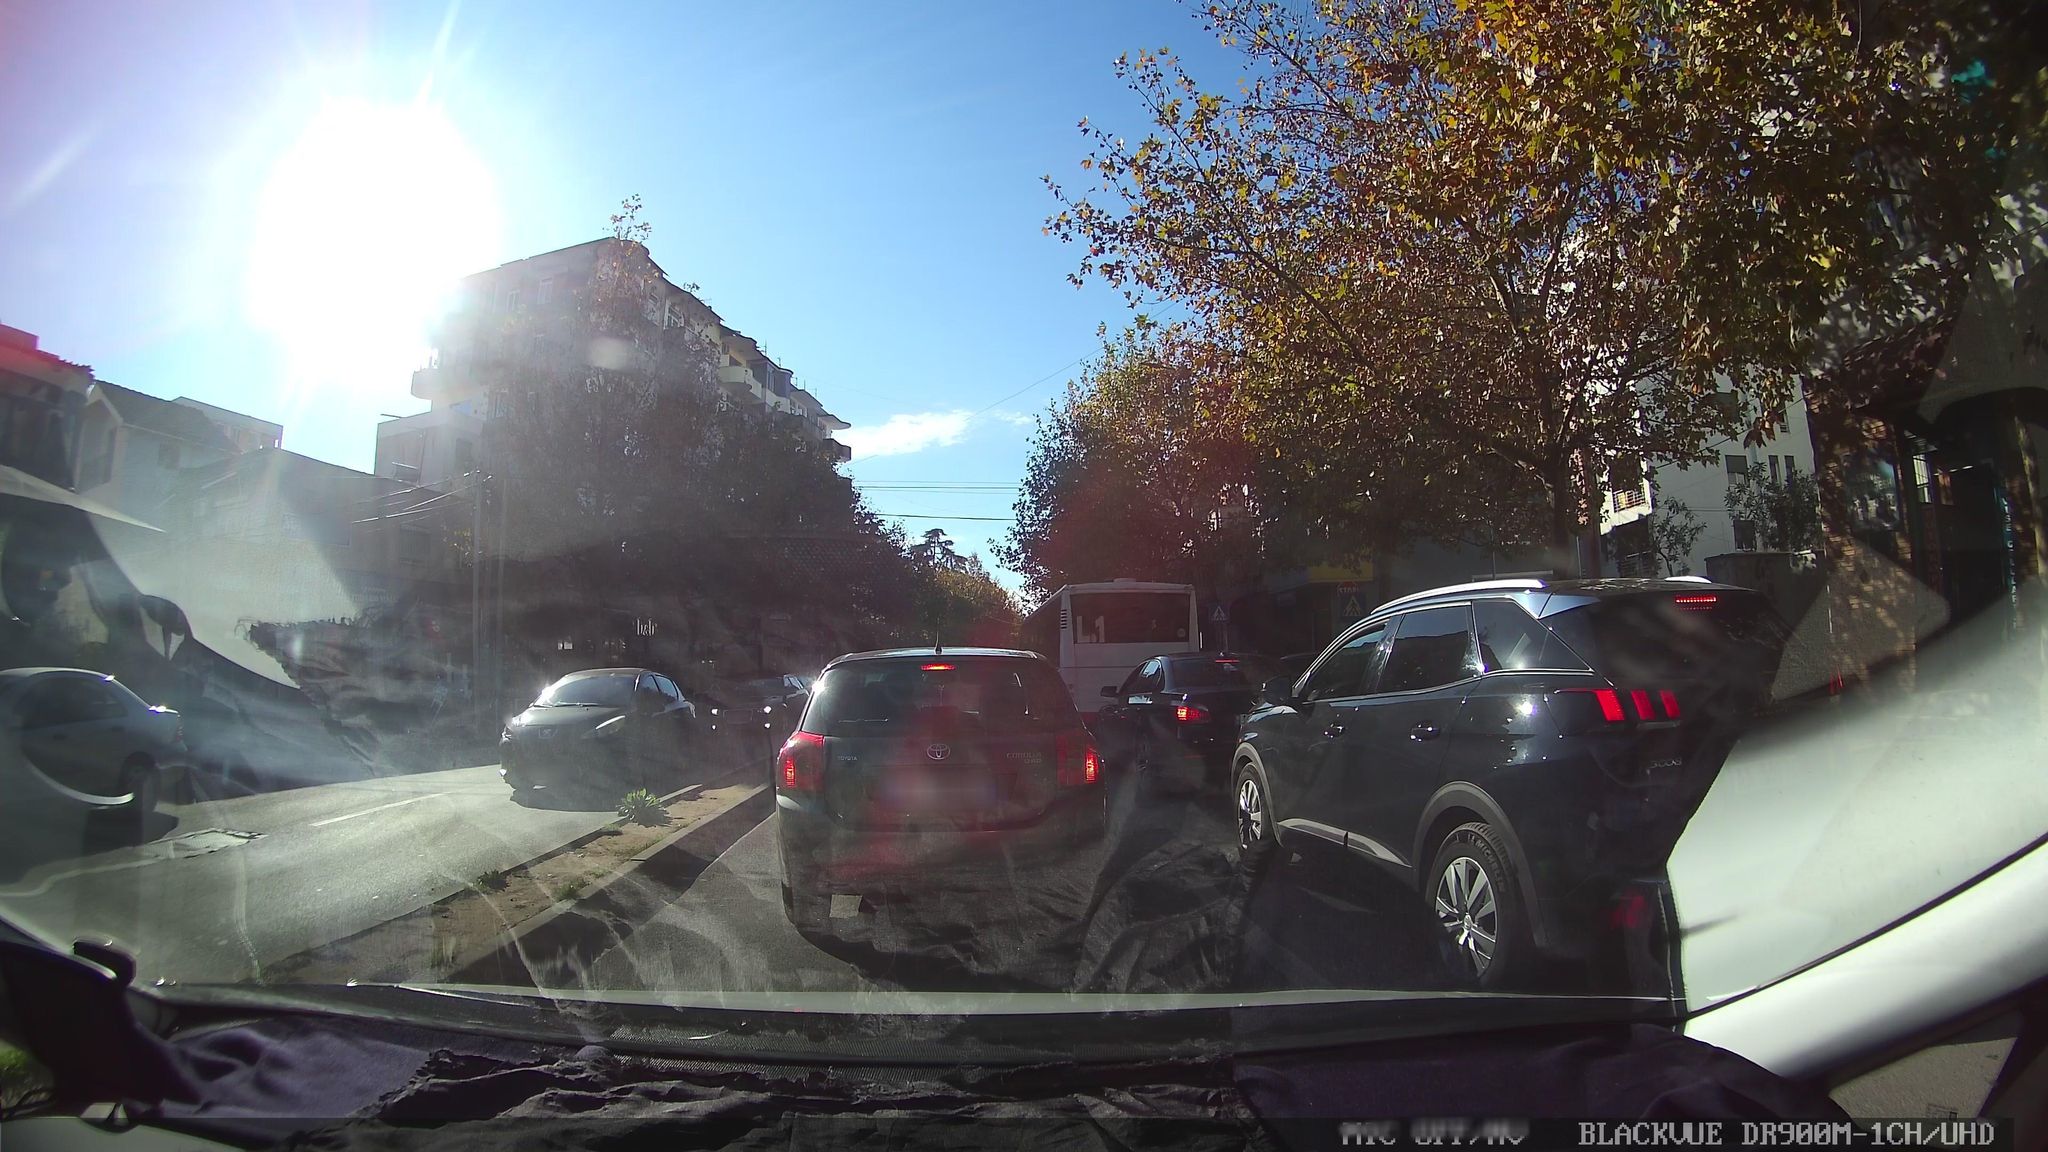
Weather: snowy
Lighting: day
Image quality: slightly poor
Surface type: driving surface
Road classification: primary
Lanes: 2
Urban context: urban centre
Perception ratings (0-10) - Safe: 1.6, Lively: 6.32, Beautiful: 1.8, Boring: 4.42, Depressing: 8.89, Wealthy: 5.15